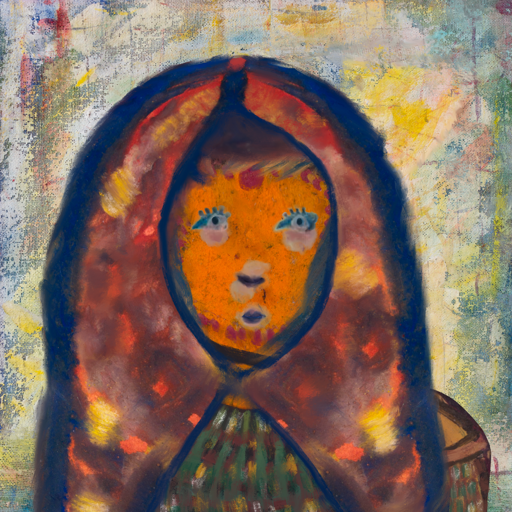
Background: Irani, Head And Neck Front: Doll, Face Front: Hill_Girl, Bust: After_Raid, Hair Front: InTheSun, Head Accessory: Mother_And_Son_Mother_Scarf, Second Necklace: Blank, Necklace: Blank, Baby: Blank